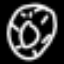
Label: donut